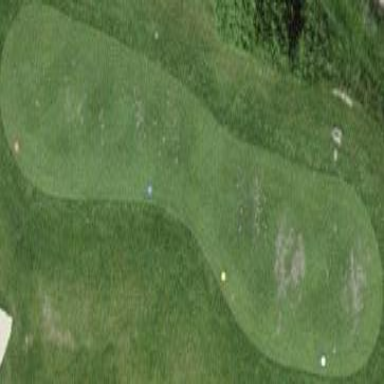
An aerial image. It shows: Grass area designated as golf tee.